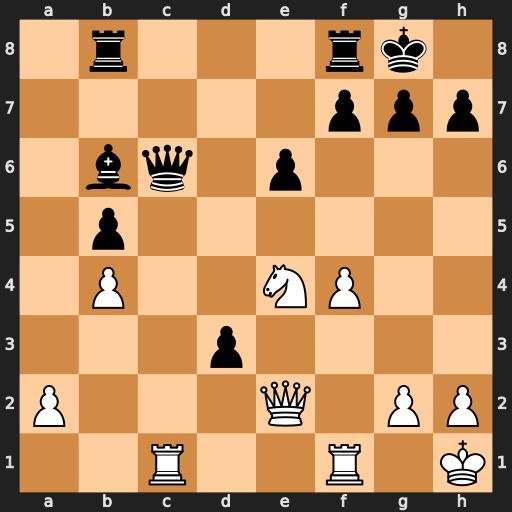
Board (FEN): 1r3rk1/5ppp/1bq1p3/1p6/1P2NP2/3p4/P3Q1PP/2R2R1K
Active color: w
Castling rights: -
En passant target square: -
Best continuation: Nf6+ gxf6 Qg4+ Kh8 Rxc6